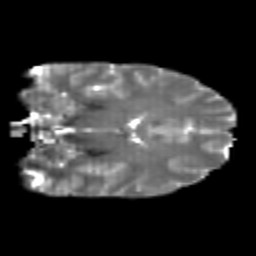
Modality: T2w
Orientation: coronal
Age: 21
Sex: male
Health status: healthy
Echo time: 0.074 s